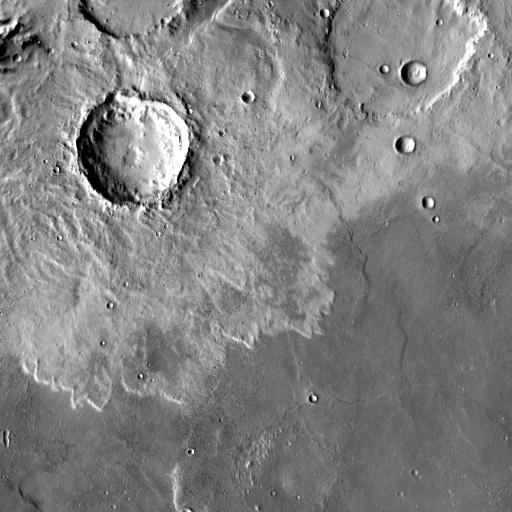
Crater classes present: Background, Other, Layered, Buried, Secondary